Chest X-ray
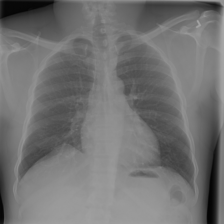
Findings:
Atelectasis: negative
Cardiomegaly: negative
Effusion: negative
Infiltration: negative
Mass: negative
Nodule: negative
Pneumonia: negative
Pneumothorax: negative
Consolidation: negative
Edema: negative
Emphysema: negative
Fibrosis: negative
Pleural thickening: negative
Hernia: negative